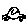
Label: car